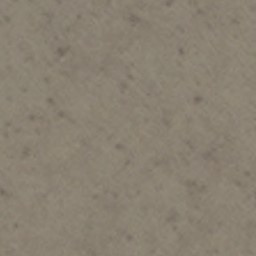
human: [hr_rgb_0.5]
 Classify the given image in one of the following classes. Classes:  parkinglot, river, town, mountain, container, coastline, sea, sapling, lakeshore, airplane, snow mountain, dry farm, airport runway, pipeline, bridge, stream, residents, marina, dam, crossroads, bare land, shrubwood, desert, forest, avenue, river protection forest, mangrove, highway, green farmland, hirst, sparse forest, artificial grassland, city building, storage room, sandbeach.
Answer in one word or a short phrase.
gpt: bare land